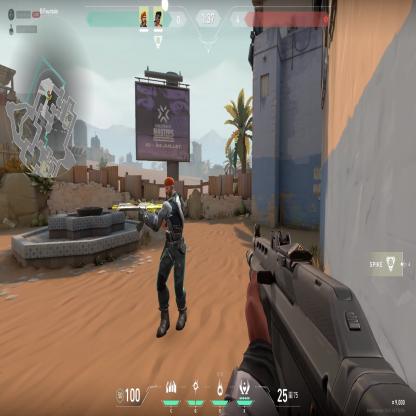
Label: teammate